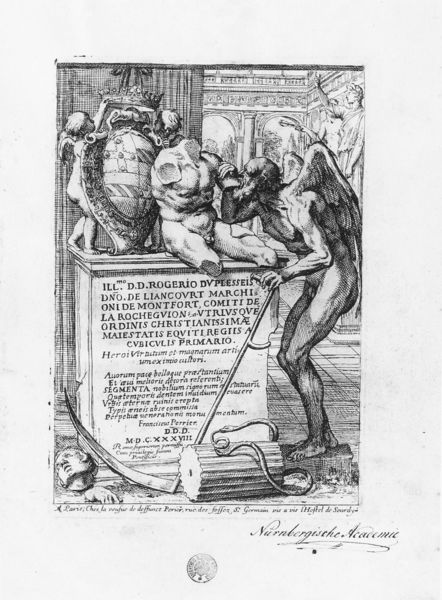
Titel: Segmenta nobilium signorum e statuari, quae temporis dentem invidium evasere Urbis Aeternae ruinis erepta typis aeneis ab eo commissa perpetuae venerationis monumentum; nach Cornelis Cort
Künstler: Francois Perrier
Institution: München, Staatsbibliothek
Schlagwörter: flügel, kopf, holz, säule, zeichnung, gebäude, alt, sockel, stein, tod, innen, krone, stock, engel, skulptur, statue, schwanz, schrift, bogen, stab, figuren, karikatur, inschrift, schild, dürr, buch, torso, druck, druckgraphik, schwarzweiß, text, schlange, titelblatt, bleistift, buchdruck, wappen, skulpturen, leib, teufel, siegel, erzengel, putti, luzifer, akademie, sense, nürnberg, latein, frontispiz, krücke, academie, schnitter, seriendruck, sensenmann, salve, segmanta, nürnberger akademie, nürnbergische